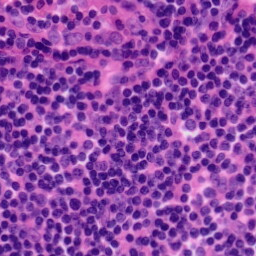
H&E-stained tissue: Tonsil